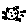
Label: moon